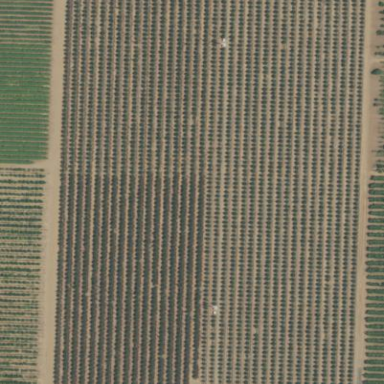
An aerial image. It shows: Orchard filled with plum trees.